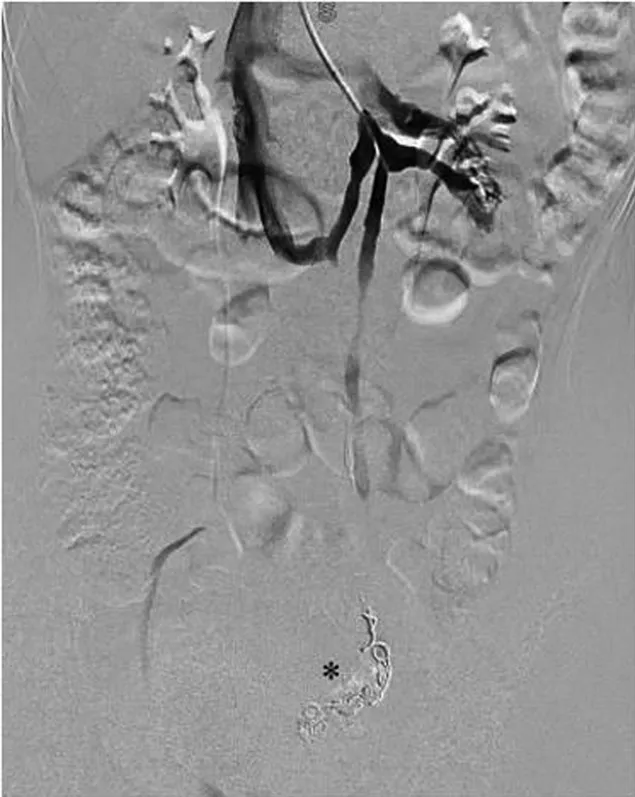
Venography image showing the circumaortic left renal vein and the Hydrocoils (black star) used for the parauterine and left ovarian veins embolization.
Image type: radiology (mri)